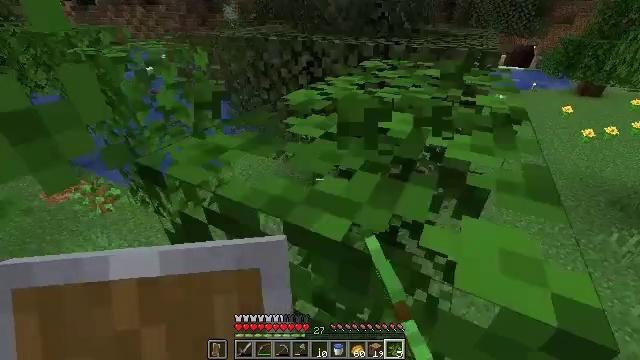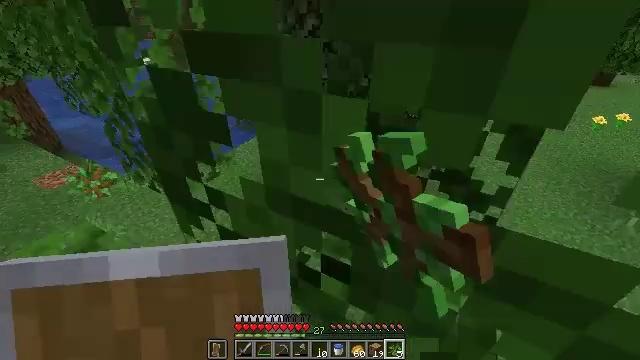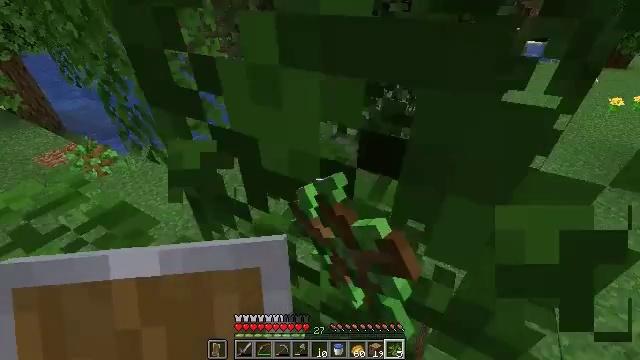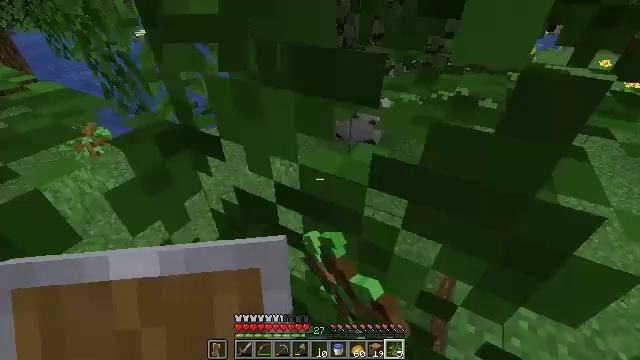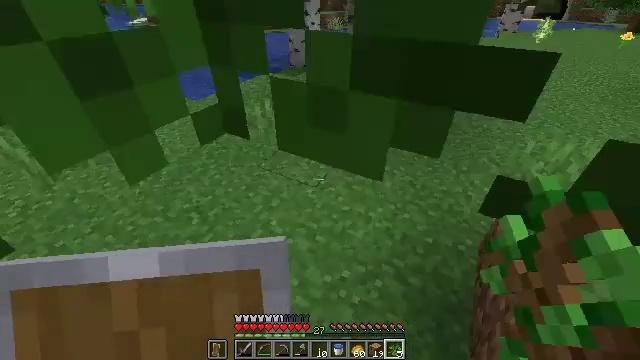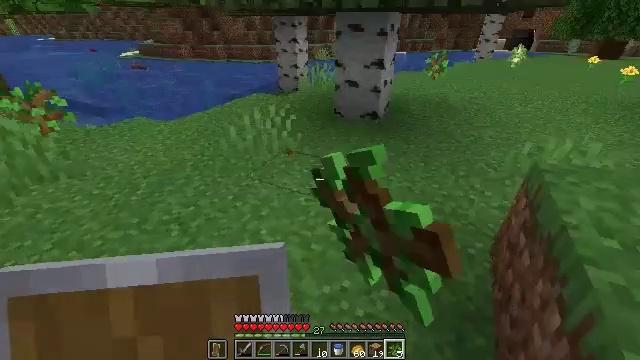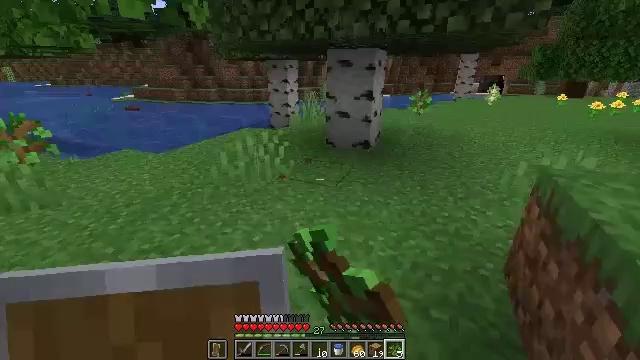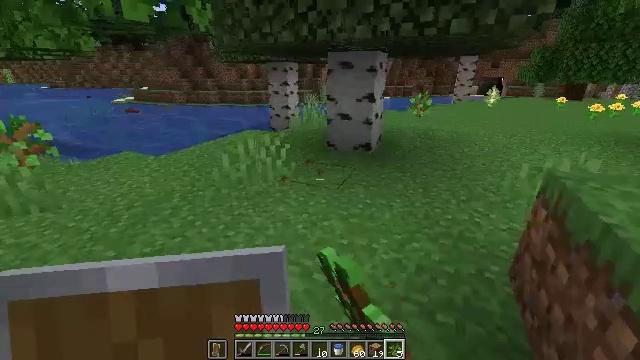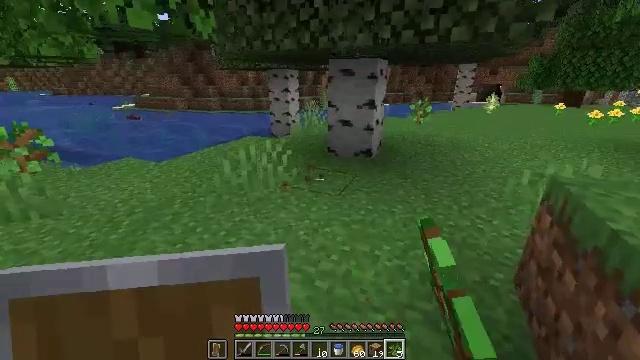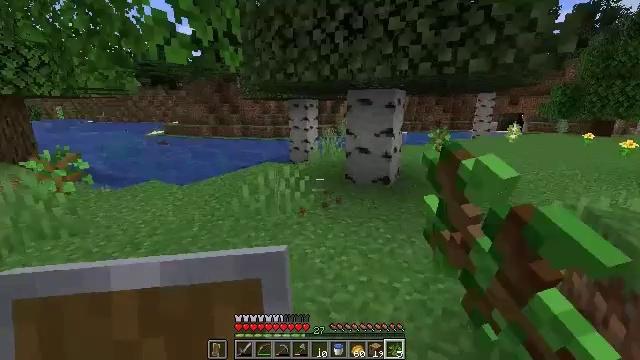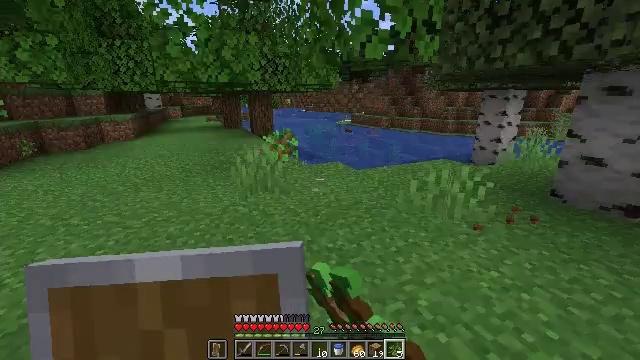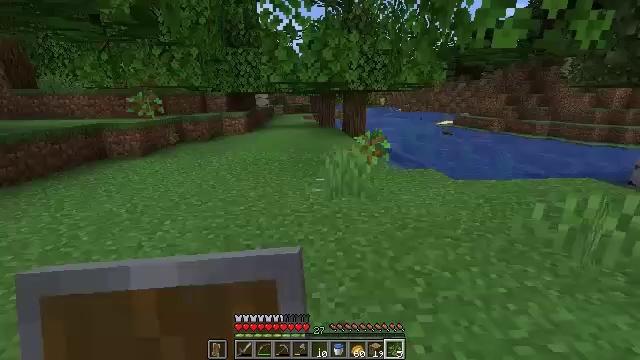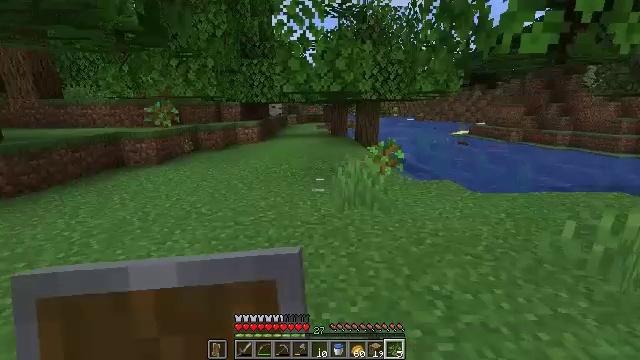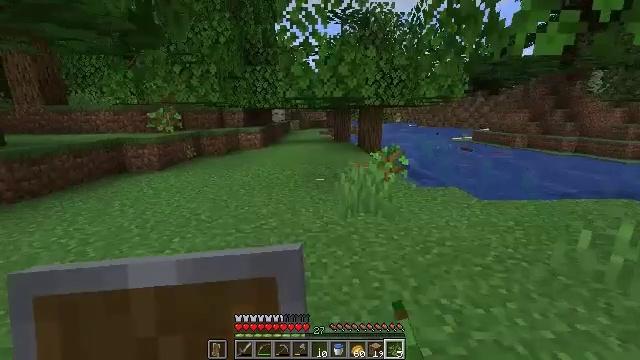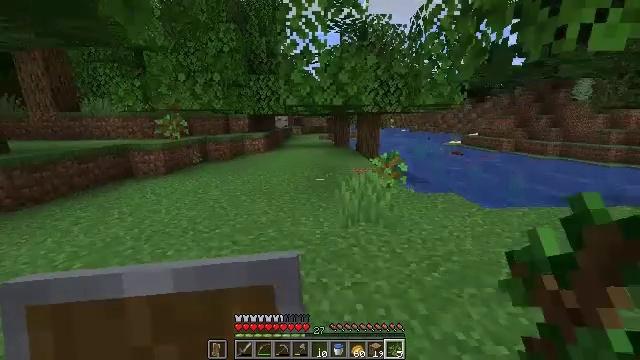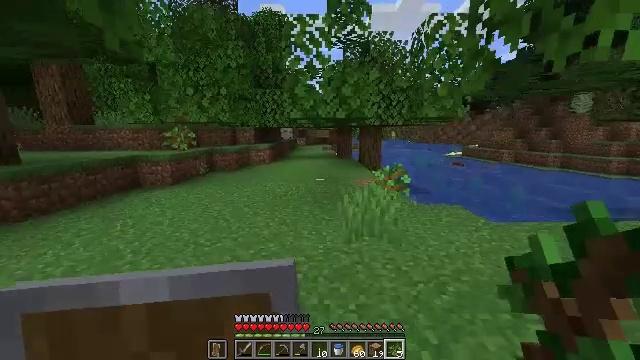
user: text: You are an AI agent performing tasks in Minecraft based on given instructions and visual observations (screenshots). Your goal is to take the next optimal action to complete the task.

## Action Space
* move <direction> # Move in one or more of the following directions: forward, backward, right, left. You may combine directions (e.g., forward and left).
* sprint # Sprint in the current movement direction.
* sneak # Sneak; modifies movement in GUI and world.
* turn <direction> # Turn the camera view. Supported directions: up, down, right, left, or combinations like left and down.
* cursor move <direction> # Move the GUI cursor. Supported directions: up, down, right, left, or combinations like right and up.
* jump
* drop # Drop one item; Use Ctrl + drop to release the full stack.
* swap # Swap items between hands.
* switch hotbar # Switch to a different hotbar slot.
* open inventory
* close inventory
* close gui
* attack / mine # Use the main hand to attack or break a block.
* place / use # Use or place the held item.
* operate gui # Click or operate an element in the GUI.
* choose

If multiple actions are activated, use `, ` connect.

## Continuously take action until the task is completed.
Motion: motion action
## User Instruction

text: Mine the stripped spruce log.
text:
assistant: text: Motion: move forward, attack / mine, jump
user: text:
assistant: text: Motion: move forward, turn down, attack / mine
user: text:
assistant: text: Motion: move forward, attack / mine
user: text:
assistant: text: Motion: attack / mine
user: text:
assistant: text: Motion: turn right and up, attack / mine
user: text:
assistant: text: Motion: turn right and up, attack / mine
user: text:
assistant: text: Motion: attack / mine
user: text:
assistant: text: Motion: turn up, attack / mine
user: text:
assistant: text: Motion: turn left and up, attack / mine
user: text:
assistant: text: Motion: move forward, turn left and down
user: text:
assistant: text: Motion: move forward, turn left
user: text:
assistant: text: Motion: move forward, turn left and up
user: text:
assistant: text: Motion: move forward, sprint, turn up
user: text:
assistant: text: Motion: move forward, sprint
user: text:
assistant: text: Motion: move forward, sprint, turn up
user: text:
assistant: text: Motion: move forward, turn left and up
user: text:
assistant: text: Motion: move forward, turn left and up
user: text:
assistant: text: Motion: move forward
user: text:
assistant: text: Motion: move forward
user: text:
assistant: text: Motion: move forward
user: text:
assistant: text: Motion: move forward
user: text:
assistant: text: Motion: move forward, turn left
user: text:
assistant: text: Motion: move forward, turn left
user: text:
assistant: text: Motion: move forward, turn left
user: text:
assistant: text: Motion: move forward
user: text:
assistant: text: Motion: move forward
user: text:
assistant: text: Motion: move forward
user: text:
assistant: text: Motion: move forward
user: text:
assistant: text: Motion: move forward
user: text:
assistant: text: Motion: move forward